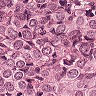
Metastatic tissue present: yes